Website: bh-photo
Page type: cart
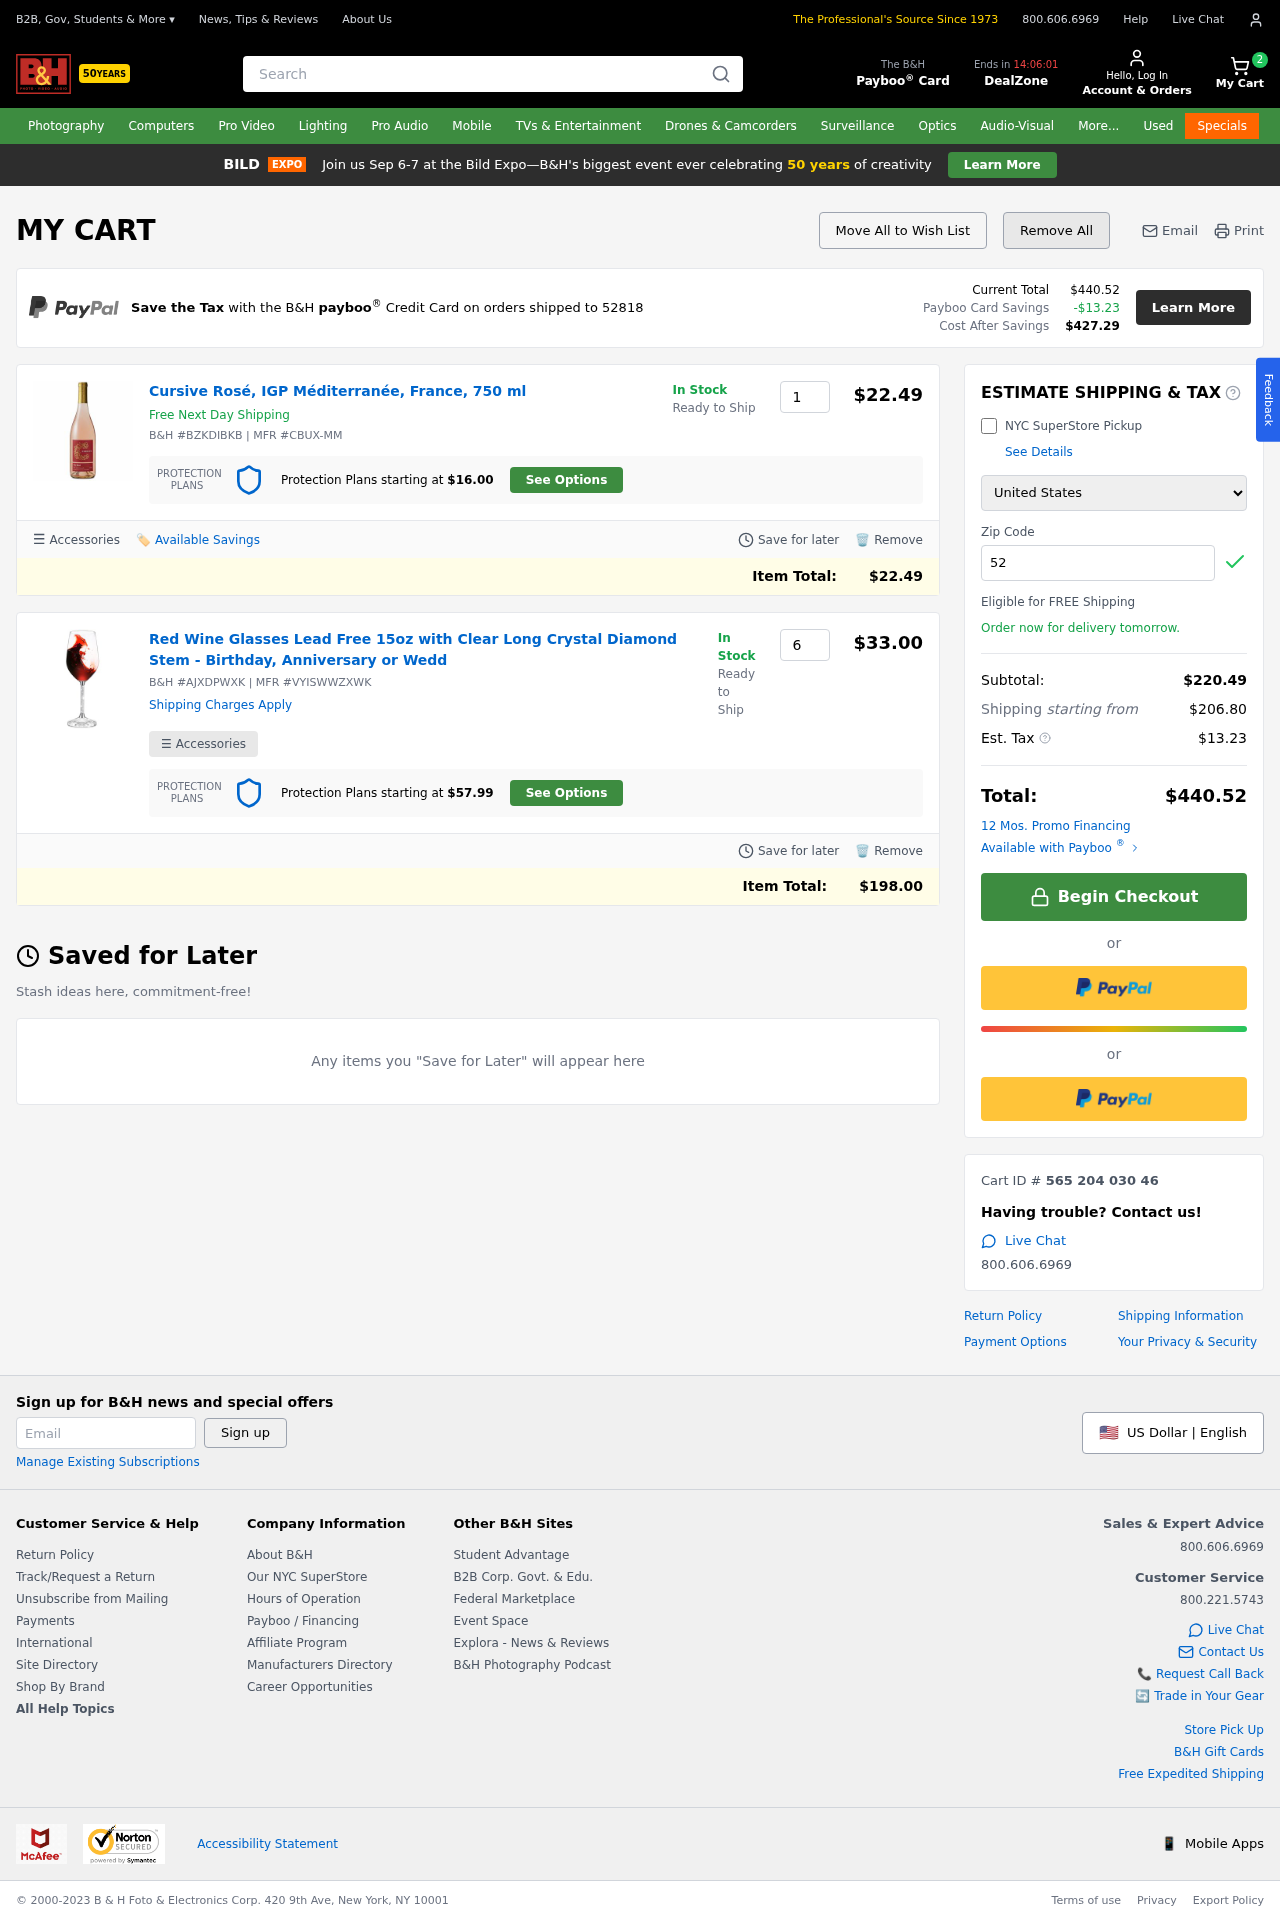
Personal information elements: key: PII_COUNTRY
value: United States
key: PII_POSTCODE
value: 52818
Product elements: key: PRODUCT1_NAME
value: Cursive Rosé, IGP Méditerranée, France, 750 ml
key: PRODUCT1_PRICE
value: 22.49
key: PRODUCT1_QUANTITY
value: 1
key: PRODUCT2_NAME
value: Red Wine Glasses Lead Free 15oz with Clear Long Crystal Diamond Stem - Birthday, Anniversary or Wedd
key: PRODUCT2_PRICE
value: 33
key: PRODUCT2_QUANTITY
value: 6
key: PRODUCT1_ITEM_TOTAL
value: $22.49
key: PRODUCT2_ITEM_TOTAL
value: $198.00
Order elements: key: ORDER_NUM_ITEMS
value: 2
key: ORDER_TOTAL
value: $440.52
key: ORDER_TAX
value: -$13.23
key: ORDER_TAX
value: $13.23
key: ORDER_TOTAL_AFTER_SAVINGS
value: $427.29
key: ORDER_SUBTOTAL
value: $220.49
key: ORDER_SHIPPING_COST
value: $206.80
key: ORDER_ID
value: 565 204 030 46
Search elements: key: HEADER_SEARCH
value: Search